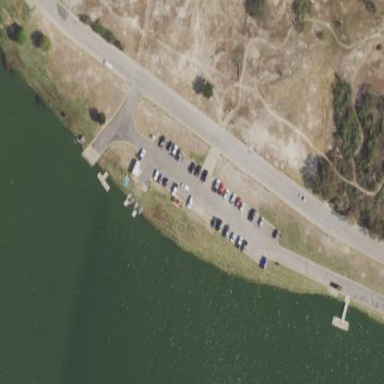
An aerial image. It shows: Parking area.